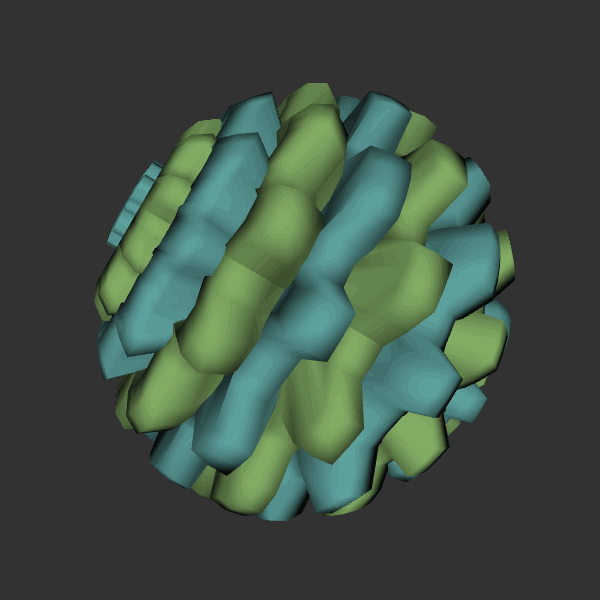
Background: dark